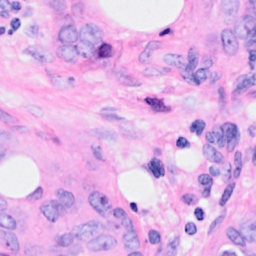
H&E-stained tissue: Breast